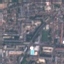
Land use / land cover: Residential